Field crop: maize
Growth stage: 2
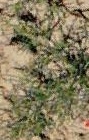
Species: salsola